【题型】填空题　【知识点】解析几何　【难度】easy
已知$F$是双曲线$C$:$\frac{x^2}{4}-y^2=1$的右焦点，动点$P$在双曲线的左支上，点$Q$为圆$G$:$x^2+(y+2)^2=1$上一动点，则$|PQ|+|PF|$的最小值为
【解答】
【答案】 6
【分析】设$F_1$是左焦点，由双曲线定义转化$|PF|=|PF_1|+2a$，取最小值时$|PQ|=|PG|-r$，$|PF_1|+|PG|$的最小值是$P$在线段$F_1G$上即得.
【详解】双曲线$C$:$\frac{x^2}{4}-y^2=1$，$a=2$，$b=1$，$c=\sqrt{5}$，$F_1(-\sqrt{5},0)$，$F_2(\sqrt{5},0)$，$F$即为$F_2$，
圆$G$:$x^2+(y+2)^2=1$的圆心为$G(0,-2)$，半径$r=1$，
$P$在双曲线的左支上，$|PF|-|PF_1|=2a=4$，$|PF|=4+|PF_1|$，
所以$|PQ|+|PF|=|PQ|+|PF_1|+4$，
根据圆的几何性质可知，
$|PQ|+|PF_1|$的最小值是$|GF_1|-r=\sqrt{5+4}-1=2$，
所以$|PQ|+|PF|$的最小值是$2+4=6$.
故答案为：6

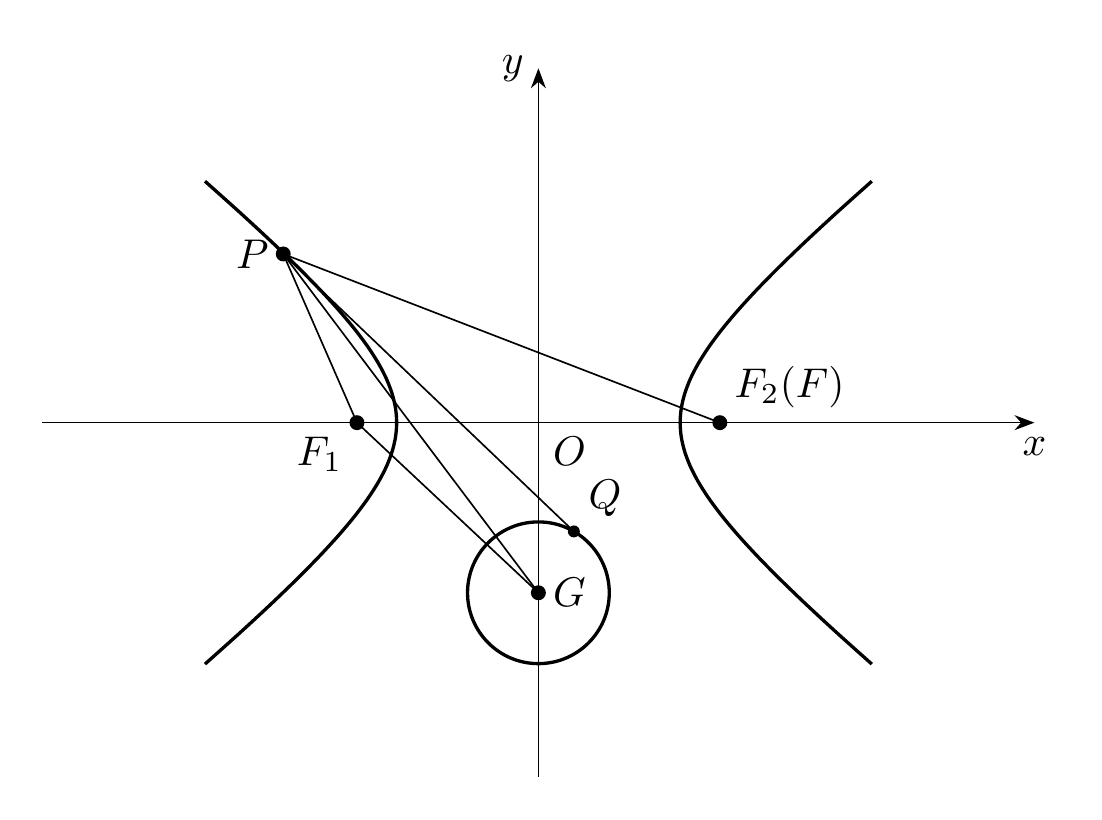